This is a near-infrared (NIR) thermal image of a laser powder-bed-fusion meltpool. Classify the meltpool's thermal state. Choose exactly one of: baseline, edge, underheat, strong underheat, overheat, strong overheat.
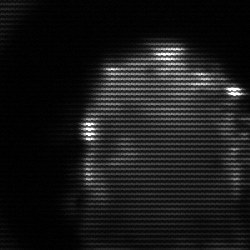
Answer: baseline